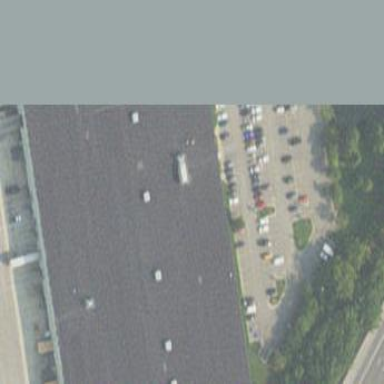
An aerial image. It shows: Industrial building.